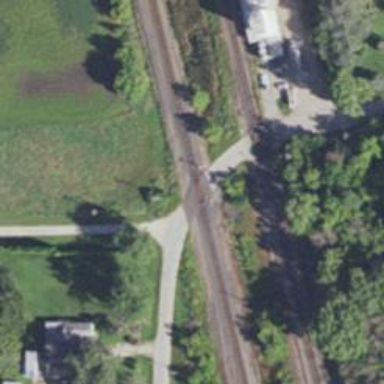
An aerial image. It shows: Railway track.